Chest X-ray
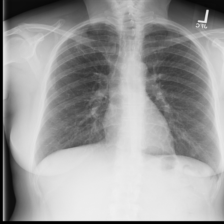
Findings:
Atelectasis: negative
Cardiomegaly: negative
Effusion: negative
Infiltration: negative
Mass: negative
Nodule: negative
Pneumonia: negative
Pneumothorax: negative
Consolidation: negative
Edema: negative
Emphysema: negative
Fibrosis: negative
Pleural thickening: negative
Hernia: negative